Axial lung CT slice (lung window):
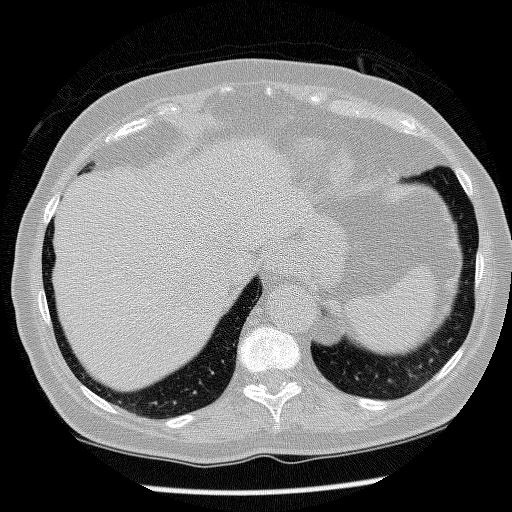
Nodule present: no